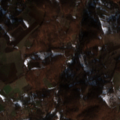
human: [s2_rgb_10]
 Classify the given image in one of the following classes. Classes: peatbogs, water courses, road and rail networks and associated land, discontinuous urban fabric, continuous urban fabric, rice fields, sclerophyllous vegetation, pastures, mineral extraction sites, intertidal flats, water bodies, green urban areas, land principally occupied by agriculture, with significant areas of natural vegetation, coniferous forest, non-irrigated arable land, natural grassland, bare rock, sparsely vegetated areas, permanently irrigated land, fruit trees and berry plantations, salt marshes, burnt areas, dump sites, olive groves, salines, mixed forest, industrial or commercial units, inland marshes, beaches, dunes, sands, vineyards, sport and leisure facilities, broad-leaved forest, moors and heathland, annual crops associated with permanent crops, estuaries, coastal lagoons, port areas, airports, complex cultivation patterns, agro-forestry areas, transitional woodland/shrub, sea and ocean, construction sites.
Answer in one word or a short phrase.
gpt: complex cultivation patterns, land principally occupied by agriculture, with significant areas of natural vegetation, broad-leaved forest